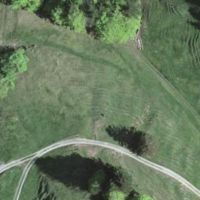
EUNIS habitat code: 44
Species observed at this site:
Euphorbia cyparissias